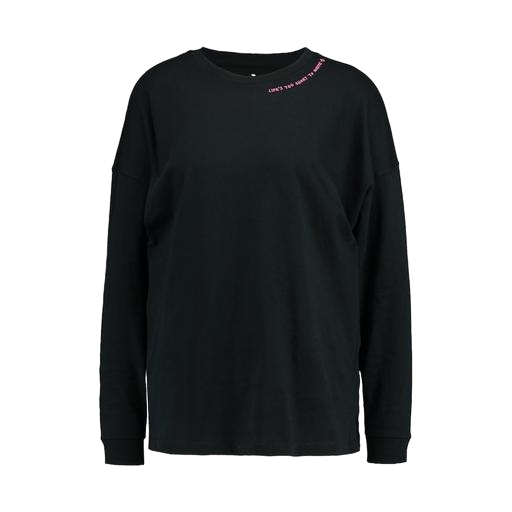
longsleeve t-shirt, long-sleeve tee, long-sleeve top, white background